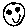
Label: smiley face